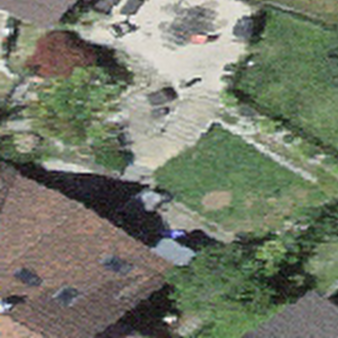
Label: other